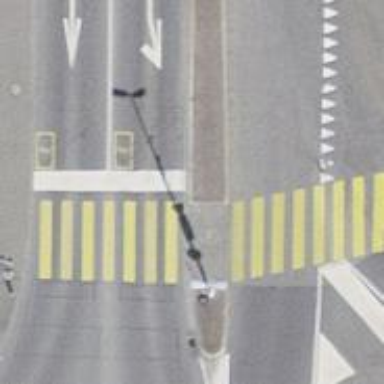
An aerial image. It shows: Road crossing with traffic signals.